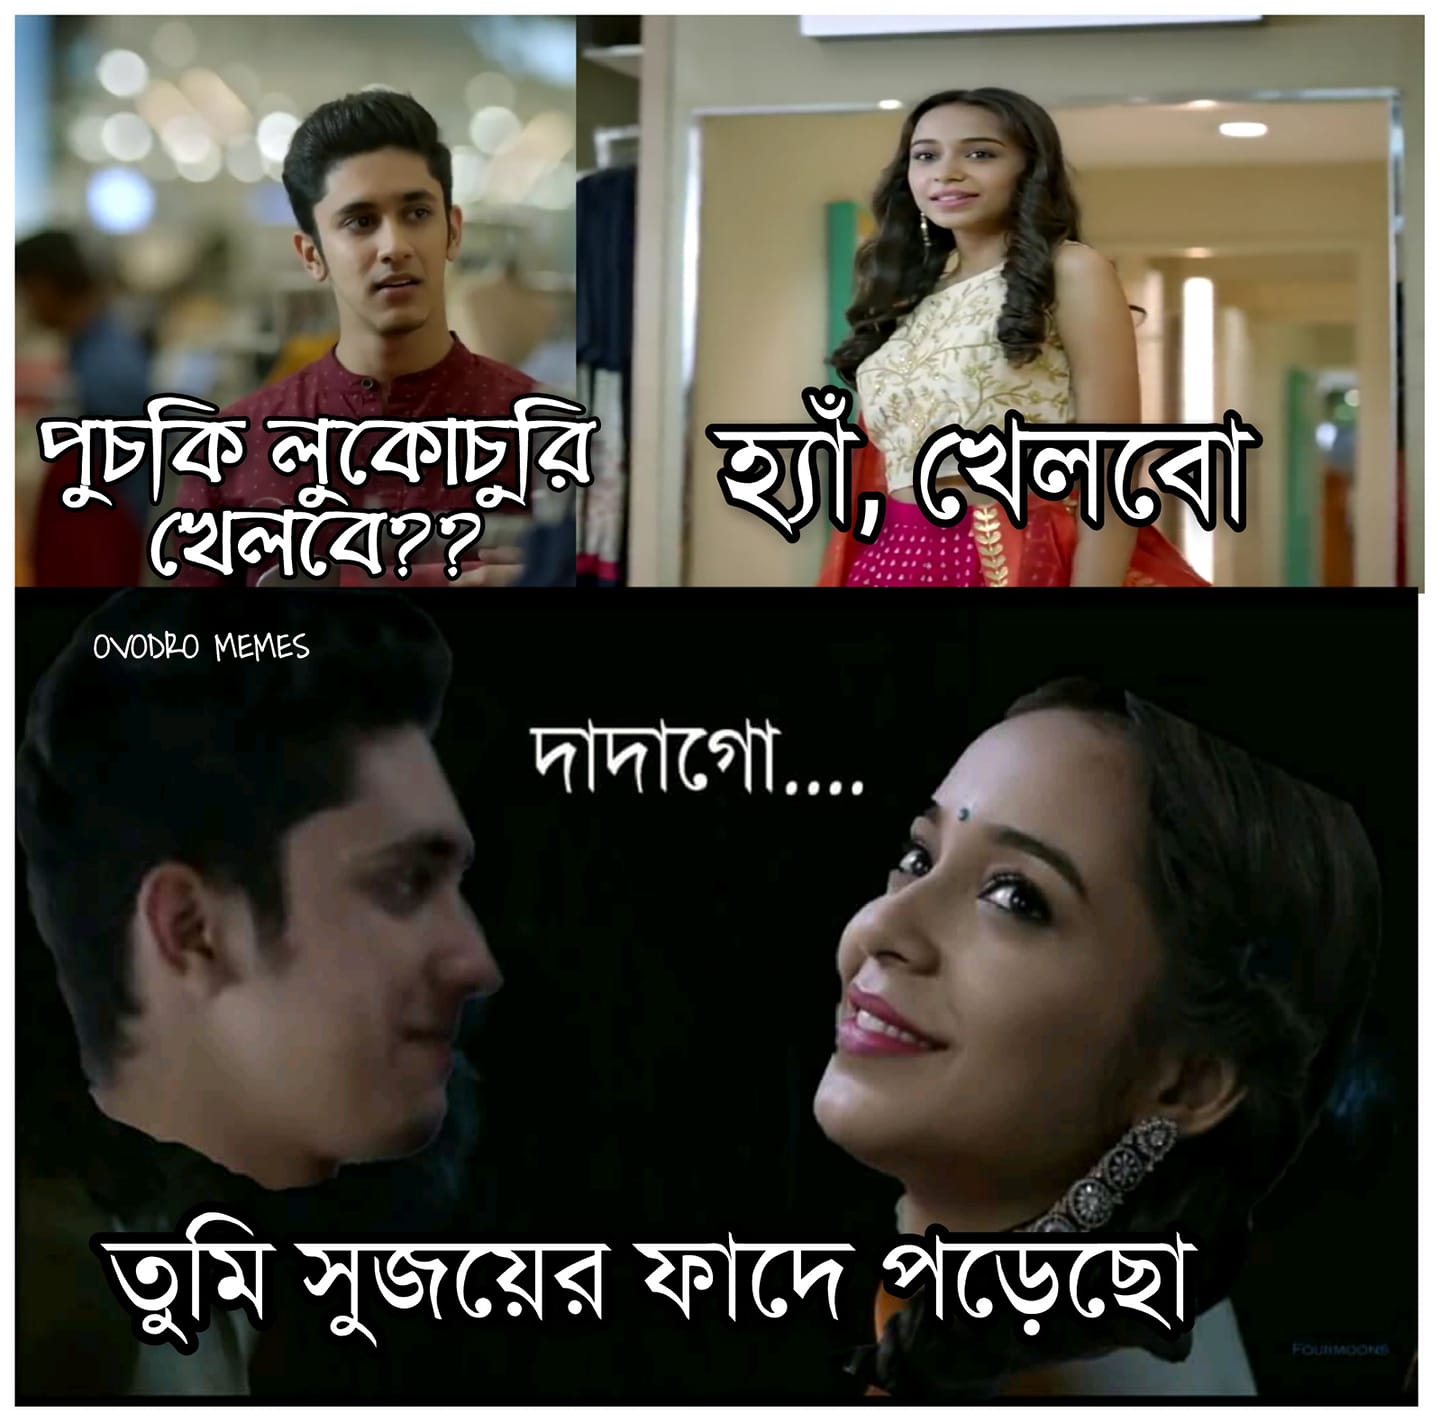
Caption: পুচকি লুকোচুরি খেলবে ??   হ্যাঁ, খেলবো   দাদাগো... তুমি সুজয়ের ফাদে পড়েছো
Label: hate